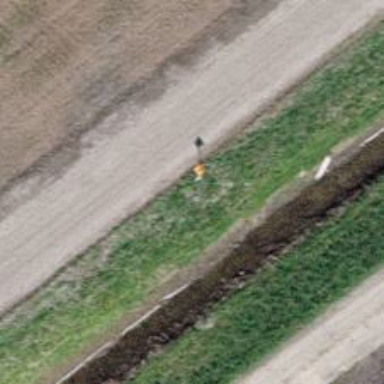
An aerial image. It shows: Aerial marker on support pole.